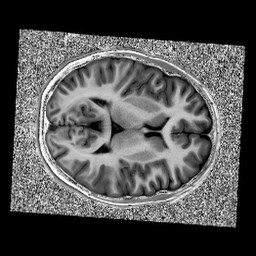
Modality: UNIT1
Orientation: axial
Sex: female
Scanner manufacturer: siemens
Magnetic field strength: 3 T
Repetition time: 5 s
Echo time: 0.00355 s